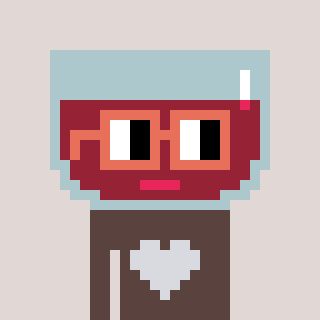
a pixel art character with square orange glasses, a wine-shaped head and a darkbrown-colored body on a warm background